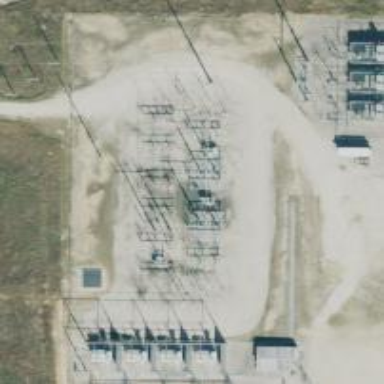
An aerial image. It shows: Switch used for power control.